Question: I'm attempting to build a Dashboard with widgets (built as directives). I'd like to at a later stage have the ability to dynamically add widgets, but I'd only like the active widgets (and hubs) to receive data, thus if a widget isn't active i don't want the hub to be registered.
Eg for the duration of the user using the app there will be a global signalR context, as well as page specific ones, which will be spawned/destroyed as needed.

'''
(function () {
'use strict';
angular.module('app').factory('hubFactory', ['permissionSvc', 'common', hubFactory]);
function hubFactory(permissionSvc, common) {
var connection = [];
return {
context: function (name) {
if (!connection[name]) {
var conn = $.connection;
conn.hub.url = common.serviceUrl + '/signalr';
conn.hub.start();
conn.prototype.addHub = function (hubName, options) {
// defaults
var opts = {
authorize: true
};
angular.extend(opts, options);
if (opts.authorize) {
permissionSvc.createPrefilter();
}
var hub = conn[hubName];
var run = function () {
hub.server.initialise();
};
return {
hub: hub,
run: run
};
};
connection[name] = conn;
}
return connection[name]();
}
};
}
})();
'''
'''
controller: function ($scope) {
var context = hubFactory.context('dashboard');
var instance = context.addHub('agreementApprovalsHub');
instance.hub.client.getAllUnapprovedAgreements = function (data) {
$scope.data = data;
};
instance.run();
}
'''
The following needs to be called in the done method of the start... but what if i want to, start up the connection on page load, and then append hubs as needed (or is my thinking wrong?)
There are various problems:
> var run = function () {
hub.server.initialise();
};
vs
> var run = function () { conn.hub.start().done(function() {
hub.server.initialise(); });
};
TBH, it feels like i'm butchering the code, and need to probably start from scratch at this stage..
I'm thoroughly confused on how to go about it all, and if its even possible.
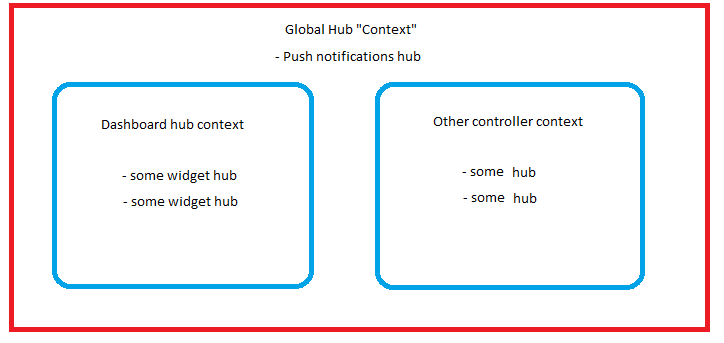
Answer: I think I have a more elegant solution.
'''
app.factory("signalrFactory", function ($rootScope, $http, $timeout) {
var factory = {};
factory.connection = $.connection;
var startDoneFunctions = [];
var debounce;
factory.start = function (done) {
factory.connection.hub.stop();
if (done) {
if (startDoneFunctions.indexOf(done) == -1) {
startDoneFunctions.push(done);
}
}
if (debounce) $timeout.cancel(debounce);
debounce = $timeout(function () {
factory.connection.hub.start().done(function () {
for (var x = 0; x < startDoneFunctions.length; x++) {
startDoneFunctions[x]();
}
});
}, 100);
};
return factory;
});
'''
'''
controller('customerSummary', function ($scope, signalrFactory) {
$scope.customerHub = signalrFactory.connection.customerHub;
$scope.customer;
$scope.beingEditedText = "";
$scope.customerHub.client.beingEdited = function (text) {
$scope.beingEditedText = text;
};
$scope.customerHub.client.doneEditing = function () {
$scope.beingEditedText = "";
};
$scope.customerHub.client.updateCustomer = function (customer) {
$scope.customer = customer;
$scope.$apply();
};
$scope.init = function (id) {
signalrFactory.start(function () {
$scope.customerHub.server.getCustomer(id);
});
};
});
'''
What this way allows is to add when needed and not having to add each hub at bootstrap. I am now able to have different done() methods from anywhere.